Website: bh-photo
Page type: customer-info-address
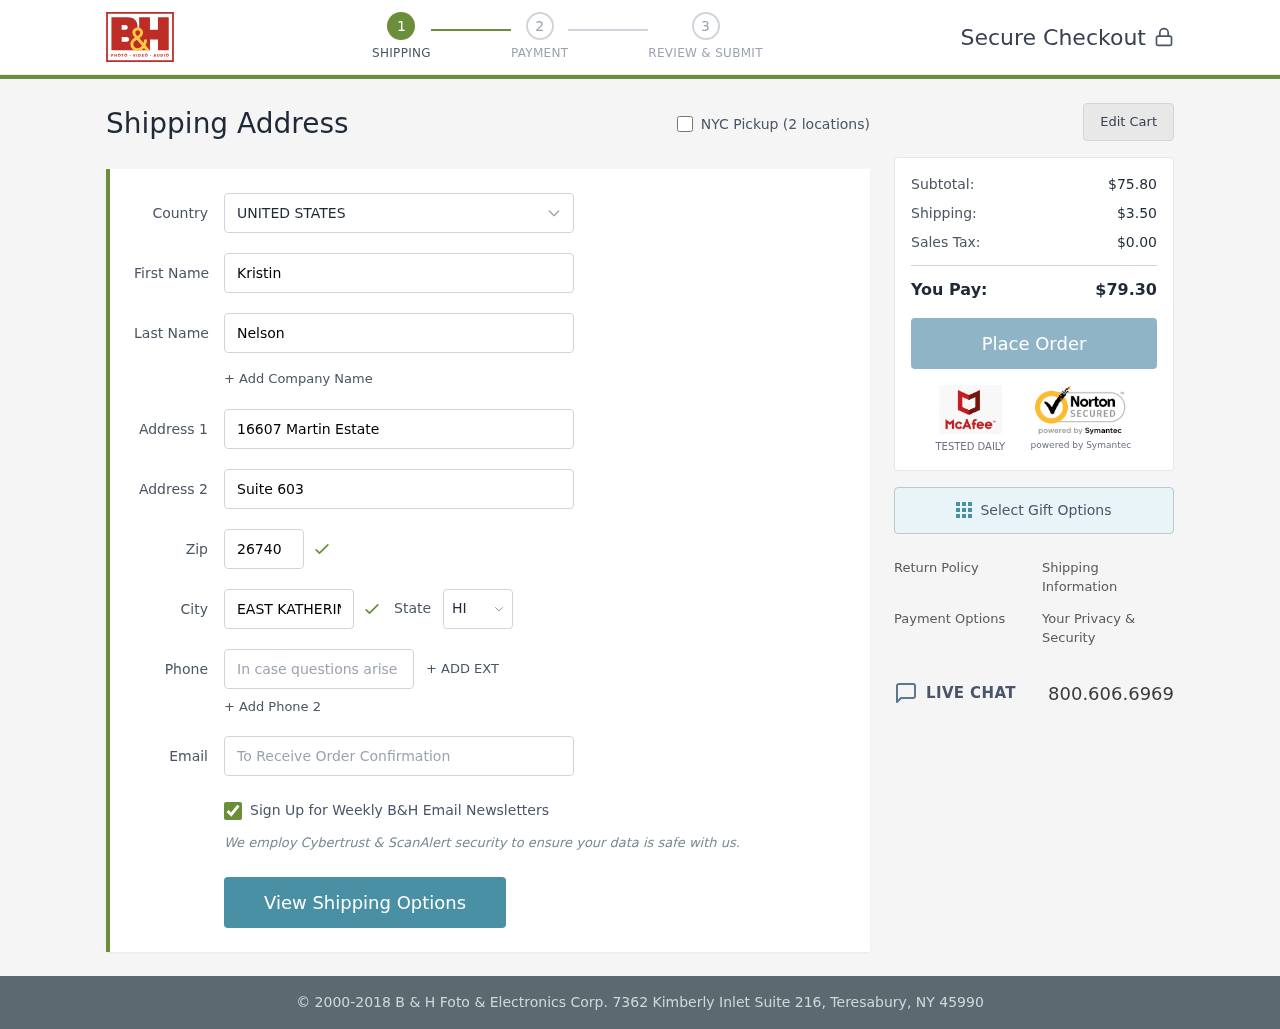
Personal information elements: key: PII_CITY
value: East Katherine
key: PII_COUNTRY
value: United States
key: PII_EMAIL
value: kristinnelson@hotmail.com
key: PII_FIRSTNAME
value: Kristin
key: PII_LASTNAME
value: Nelson
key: PII_PHONE
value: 2589273622
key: PII_POSTCODE
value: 26740
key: PII_STATE_ABBR
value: HI
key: PII_STREET
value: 16607 Martin Estate
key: PII_STREET2
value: Suite 603
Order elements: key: ORDER_SUBTOTAL
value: $75.80
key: ORDER_SHIPPING_COST
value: $3.50
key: ORDER_TAX
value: $0.00
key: ORDER_TOTAL
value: $79.30